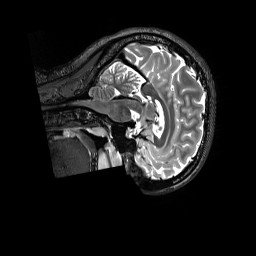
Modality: T2w
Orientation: sagittal
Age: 24
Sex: female
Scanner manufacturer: siemens
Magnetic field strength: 3 T
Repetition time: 3.2 s
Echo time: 0.728 s